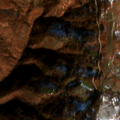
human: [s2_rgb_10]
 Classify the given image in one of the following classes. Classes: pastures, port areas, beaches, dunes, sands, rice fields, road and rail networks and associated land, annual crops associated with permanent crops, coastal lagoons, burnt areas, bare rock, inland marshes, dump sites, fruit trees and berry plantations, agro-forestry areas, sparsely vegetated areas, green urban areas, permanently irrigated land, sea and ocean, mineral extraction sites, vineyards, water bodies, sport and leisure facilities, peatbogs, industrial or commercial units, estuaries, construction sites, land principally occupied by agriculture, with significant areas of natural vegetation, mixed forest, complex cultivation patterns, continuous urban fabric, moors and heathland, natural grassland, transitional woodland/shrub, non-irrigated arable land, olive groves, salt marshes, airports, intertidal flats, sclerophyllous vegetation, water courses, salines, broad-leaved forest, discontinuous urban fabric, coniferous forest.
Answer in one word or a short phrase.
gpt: land principally occupied by agriculture, with significant areas of natural vegetation, broad-leaved forest